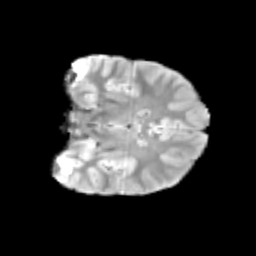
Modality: T2w
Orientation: coronal
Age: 9
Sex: male
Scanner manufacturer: siemens
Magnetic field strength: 3 T
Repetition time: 3.8 s
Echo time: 0.07 s